Question: I've just added iCloud support to an app that I am working on. Its working great, except that when I open the application without a document in focus the iCloud open file dialog appears and I don't want it to!
In my app delegate I have:
'''
- (BOOL) applicationShouldOpenUntitledFile:(NSApplication *)sender
{
[mainWindowController.window makeKeyAndOrderFront:self];
return NO;
}
'''
Which I use to show my own custom window. However now, both the iCloud open file dialog and my own dialog are displayed. Any ideas on how I can get rid of the iCloud dialog?

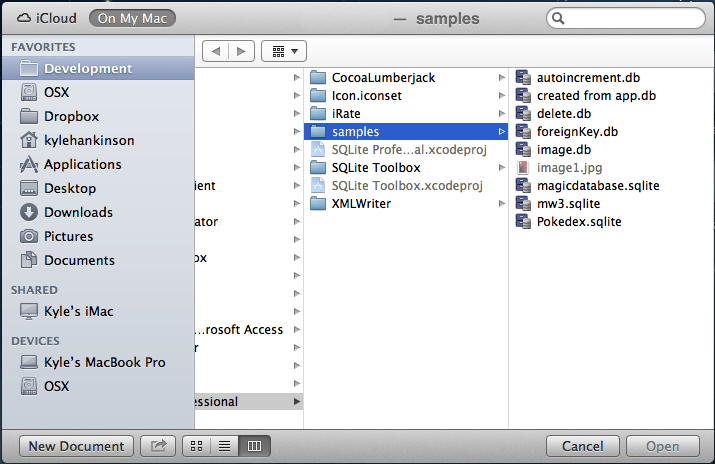
Answer: I thought I would share my solution to this issue as I see others still looking for an answer. Its not a great solution but it does the trick.
1. Subclass NSDocumentController and add the following:
'''
+ (void) setCanOpenUntitledDocument: (BOOL) _canOpenUntitledDocument
{
canOpenUntitledDocument = _canOpenUntitledDocument;
} // End of setCanOpenUntitledDocument:
- (void) openDocument: (id) sender
{
// With iCloud enabled, the app keeps trying to run openDocument: on first launch (before apphasfinishedlaunching gets set.
// This method lets us check and see if the app has finished launching or not. If we try to open a document before
// its finished, then don't let it.
if(!canOpenUntitledDocument)
{
return;
} // End of appHasFinishedLaunching not set
[super openDocument: sender];
} // End of openDocument:
'''
Add the following to your app delegate:
'''
- (void) applicationDidFinishLaunching: (NSNotification *) aNotification
{
// Finished launching. Let us open untitled documents.
[SQLProDocumentController setCanOpenUntitledDocument: true];
...
}
'''
And the reasoning -- By setting a breakpoint in 'openDocument' I've found that its called before 'applicationDidFinishLaunching', 'applicationShouldOpenUntitledFile' or 'applicationShouldHandleReopen:hasVisibleWindows:' get called, meaning adding those methods is useless. Again, it's not great code but it works and does the trick. (None of the other solutions have worked for me).